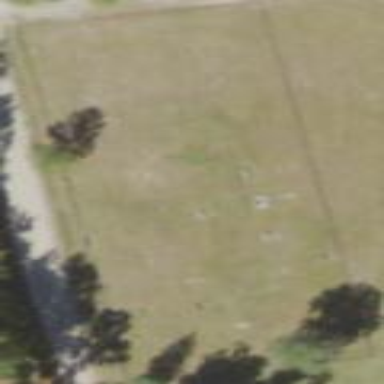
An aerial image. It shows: Cemetery.